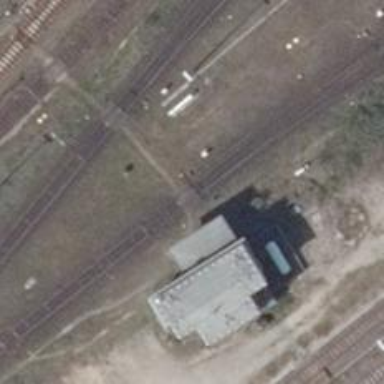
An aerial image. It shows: Railway switch.